Question: For the last couple of hours, I'm desperately trying to configure apache tomcat6 in Eclipse, and I'm having some difficulties.
I tried everything I could find online, including several posts here in Stack Overflow (most of the problems I found wasn't exactly like mine).
Initially, I followed <URL>, and after installing tomcat6 like this:
'''
sudo apt-get install tomcat6-common
sudo apt-get install tomcat6
'''
and making sure that the server is running.
Next, I followed the mentioned tutorial, and everything was fine, until I got to stage 5.4 in the tutorial: "Start Server".
When I click Start, I get the following error:

As I said, I tried to look online for an answer, but nothing seems to help...
Does anyone know why am I getting this error and how can I fix this?
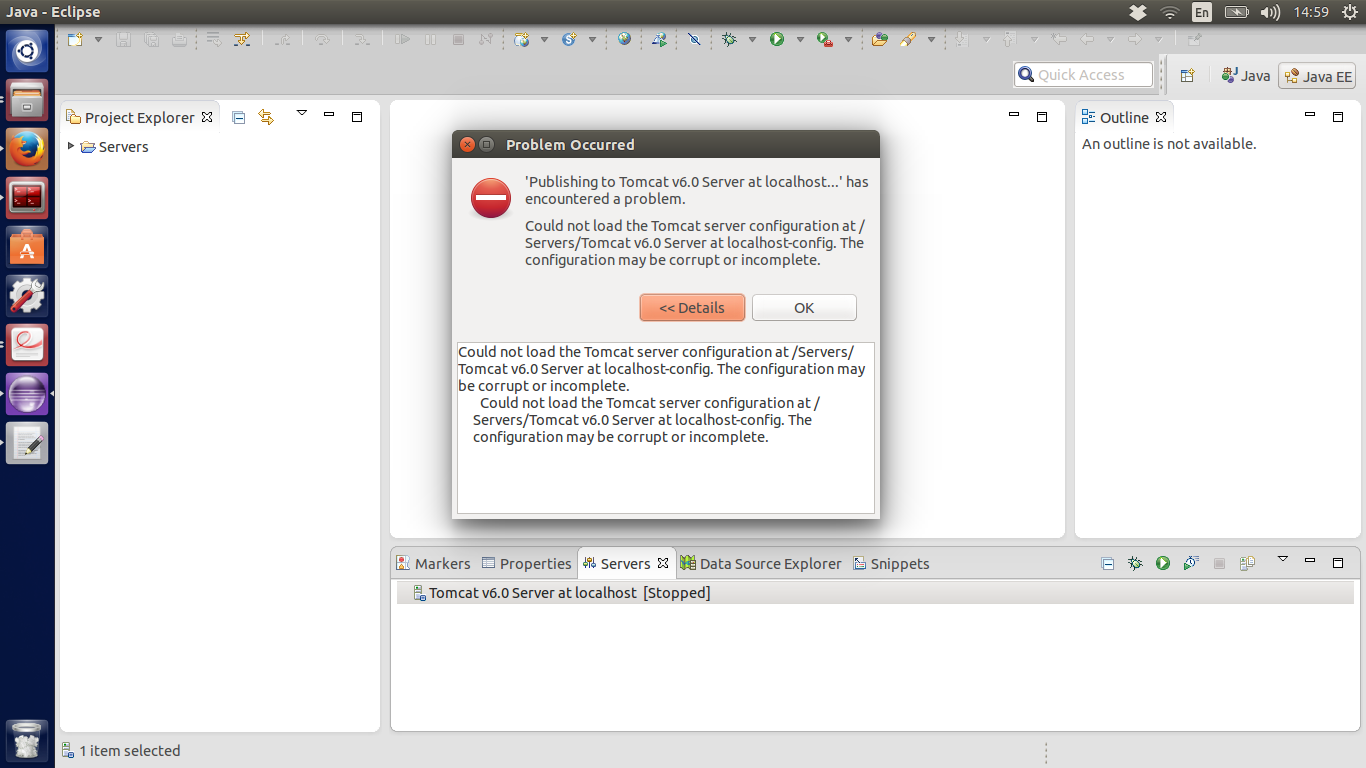
Answer: I was able to solve it, after 3 and a half hours of trying...
Apparently, when I installed tomcat from the command line (sudo-apt-get etc) the '/usr/share/tomcat6' folder (the default installation path) was missing some files, including this '/conf' folder, which required for Eclipse (hence the error message).
But when I removed it, and download tomcat as a 'tar.gz' file from <URL>, and extracted it, it somehow contains more files in it, including the '/conf' folder.
So then in Eclipse I created a new Server, and provided the path of the new extracted folder, instead of the previous '/usr/share/tomcat'.
This did the trick.